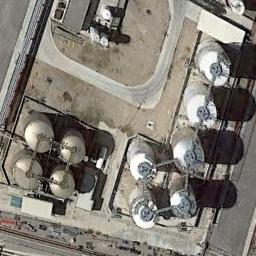
Label: storage tanks